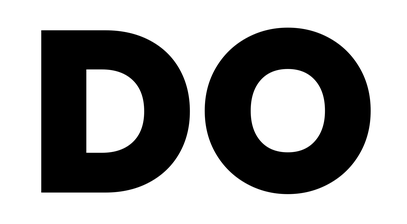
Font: Poppins-ExtraBold